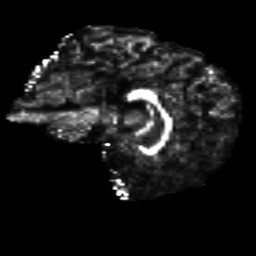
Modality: FA
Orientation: sagittal
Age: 27
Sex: female
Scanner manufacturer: siemens
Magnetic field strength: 3 T
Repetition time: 8.8 s
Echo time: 0.085 s